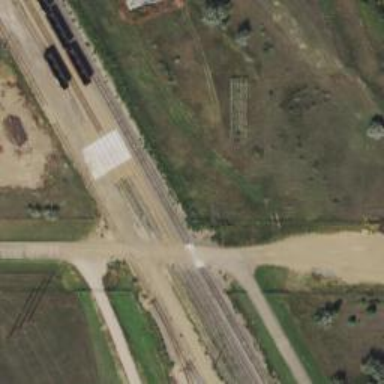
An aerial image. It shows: Railway level crossing.